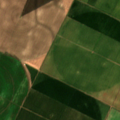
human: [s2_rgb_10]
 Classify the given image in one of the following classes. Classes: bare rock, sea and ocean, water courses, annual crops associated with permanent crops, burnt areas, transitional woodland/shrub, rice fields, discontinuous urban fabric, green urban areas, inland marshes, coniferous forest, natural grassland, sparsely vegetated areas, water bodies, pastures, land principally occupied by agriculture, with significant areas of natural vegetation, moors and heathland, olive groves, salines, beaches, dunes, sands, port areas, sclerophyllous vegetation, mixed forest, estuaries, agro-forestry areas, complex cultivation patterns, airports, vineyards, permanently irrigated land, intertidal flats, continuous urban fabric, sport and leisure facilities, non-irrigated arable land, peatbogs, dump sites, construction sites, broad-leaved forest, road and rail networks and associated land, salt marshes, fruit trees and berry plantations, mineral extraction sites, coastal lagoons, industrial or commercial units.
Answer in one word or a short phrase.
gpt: non-irrigated arable land